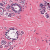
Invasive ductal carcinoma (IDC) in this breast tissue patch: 0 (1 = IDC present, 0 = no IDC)